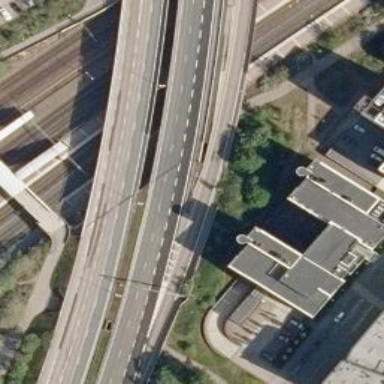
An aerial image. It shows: Asphalt motorway link with embankment.